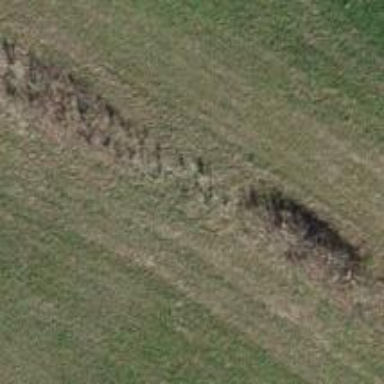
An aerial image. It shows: Hedge acting as barrier.